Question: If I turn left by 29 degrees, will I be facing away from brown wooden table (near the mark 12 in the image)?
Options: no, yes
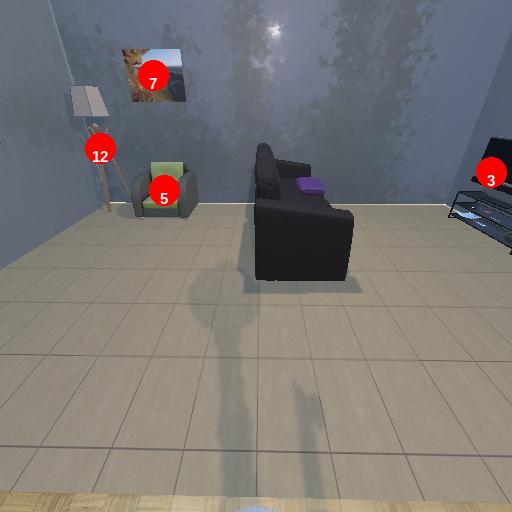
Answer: no